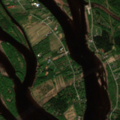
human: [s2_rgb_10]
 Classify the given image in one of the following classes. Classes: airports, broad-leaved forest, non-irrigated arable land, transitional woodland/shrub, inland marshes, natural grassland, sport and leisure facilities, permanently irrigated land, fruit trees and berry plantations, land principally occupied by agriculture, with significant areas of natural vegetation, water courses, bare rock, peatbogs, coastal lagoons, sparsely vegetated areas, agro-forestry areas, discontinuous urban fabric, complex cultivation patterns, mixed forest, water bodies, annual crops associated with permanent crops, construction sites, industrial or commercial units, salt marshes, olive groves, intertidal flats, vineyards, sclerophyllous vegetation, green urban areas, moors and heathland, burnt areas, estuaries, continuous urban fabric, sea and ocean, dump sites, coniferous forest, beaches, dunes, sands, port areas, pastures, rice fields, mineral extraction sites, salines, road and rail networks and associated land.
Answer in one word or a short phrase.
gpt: discontinuous urban fabric, broad-leaved forest, mixed forest, transitional woodland/shrub, water courses